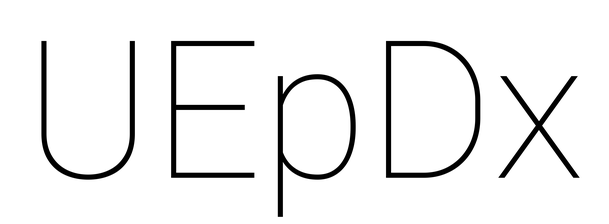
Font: Roboto_Thin